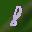
Label: 8